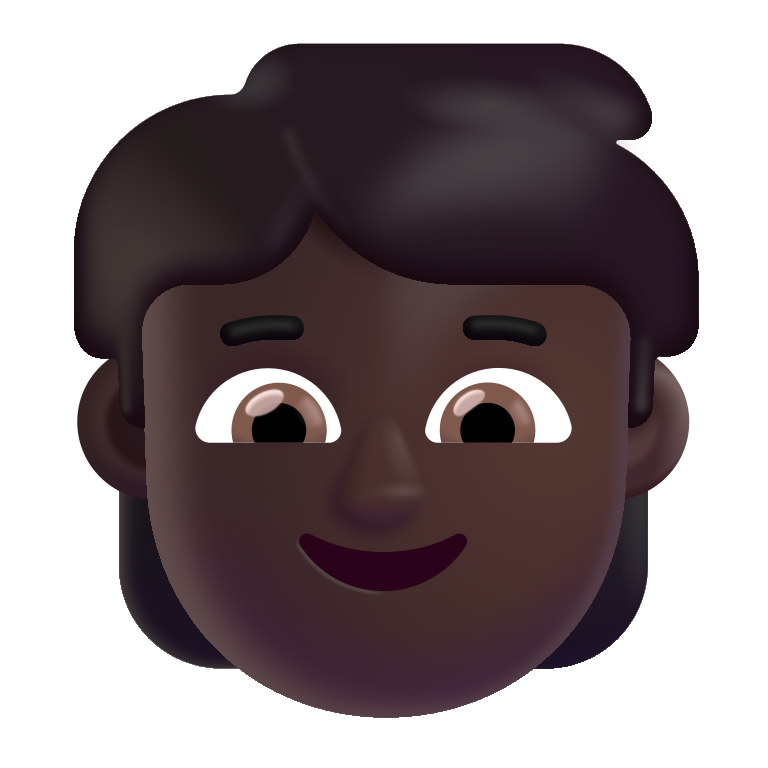
child color dark